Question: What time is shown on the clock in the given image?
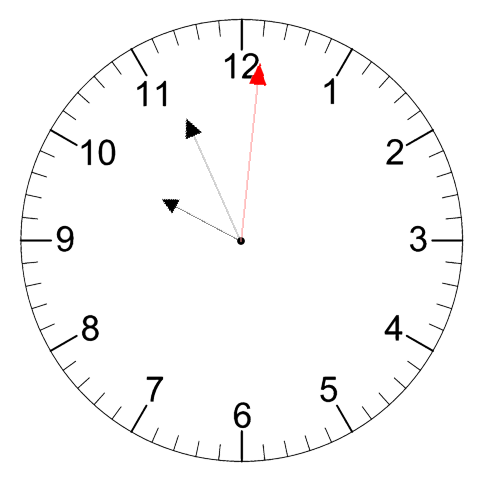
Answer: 09:56:01